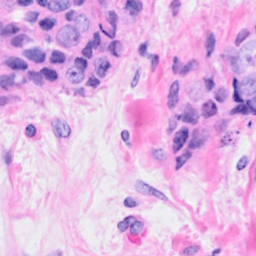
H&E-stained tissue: Breast